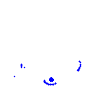
Particle: pion